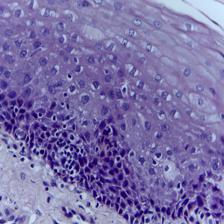
Diagnosis: OSCC